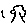
Label: tree